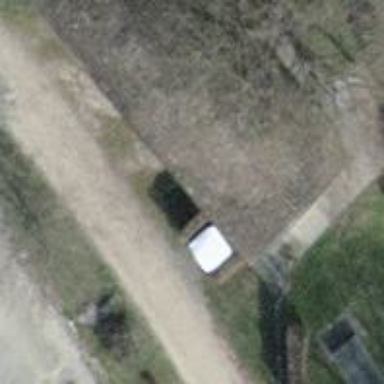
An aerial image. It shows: Brown bench.